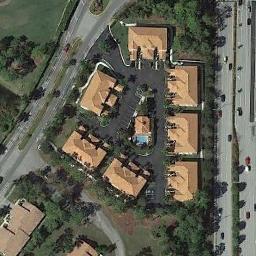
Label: dense_residential